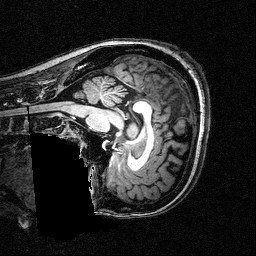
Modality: T1w
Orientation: sagittal
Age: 34
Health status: healthy
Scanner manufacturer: siemens
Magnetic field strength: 3 T
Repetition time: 2.5 s
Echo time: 0.00393 s